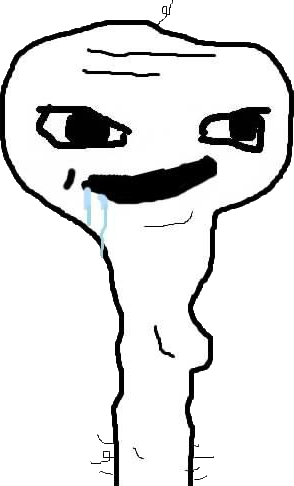
Label: 5_Brainlet